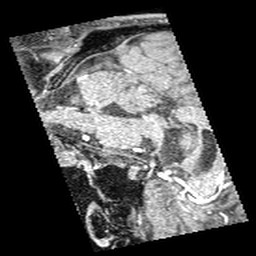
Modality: angio
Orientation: sagittal
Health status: ill
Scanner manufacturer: ge
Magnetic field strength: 1.5 T
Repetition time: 0.022 s
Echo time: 0.0035 s